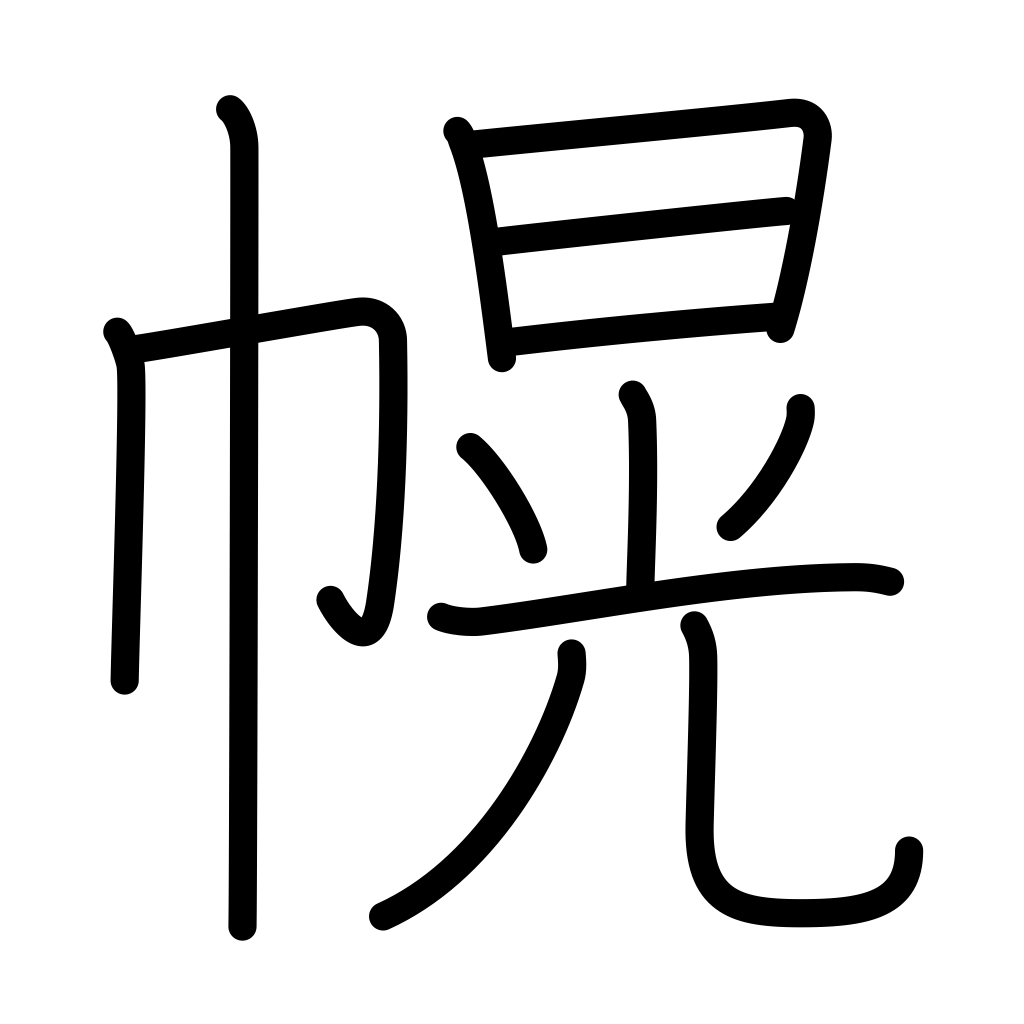
Meaning: canopy, awning, hood, curtain